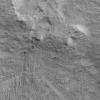
Atmospheric dust classification: not_dusty